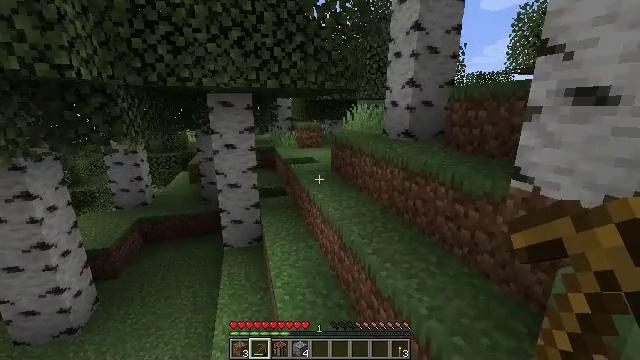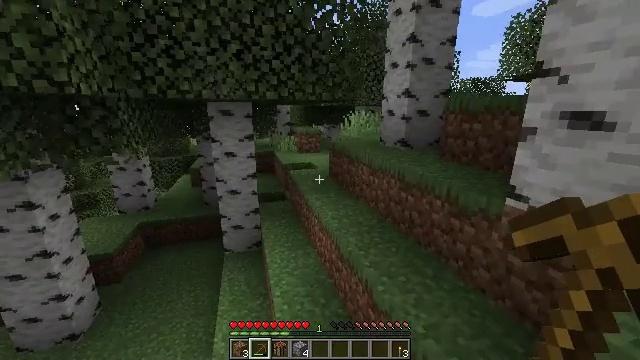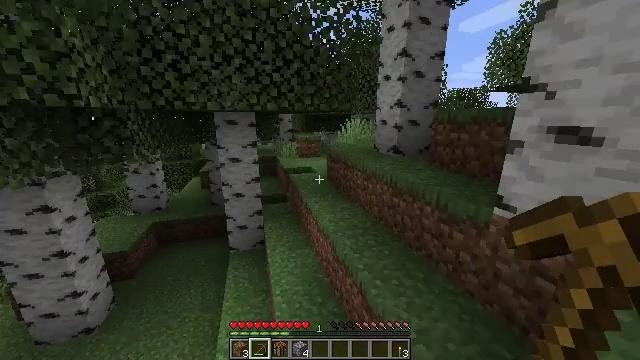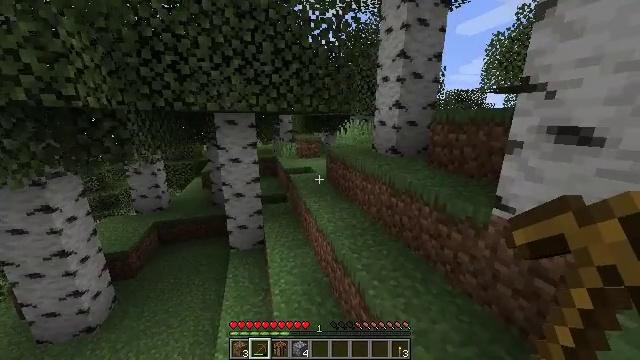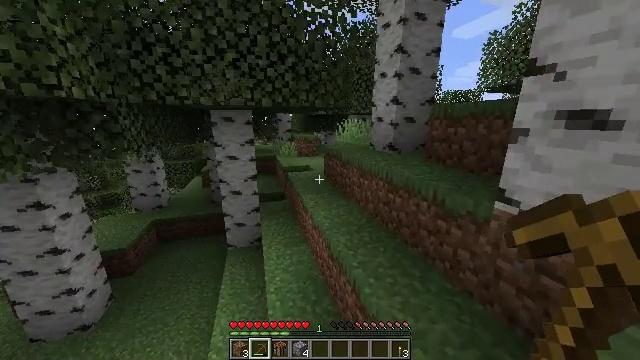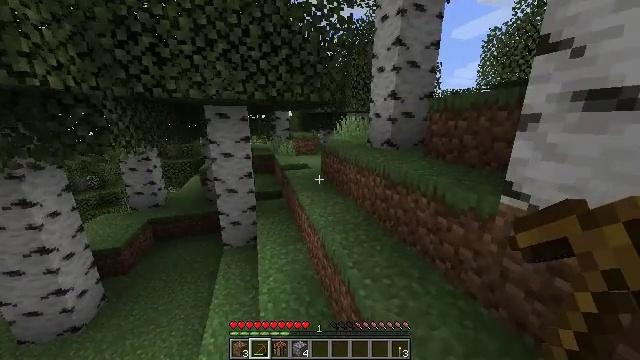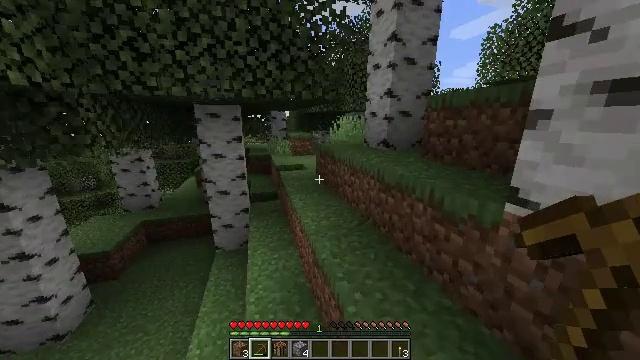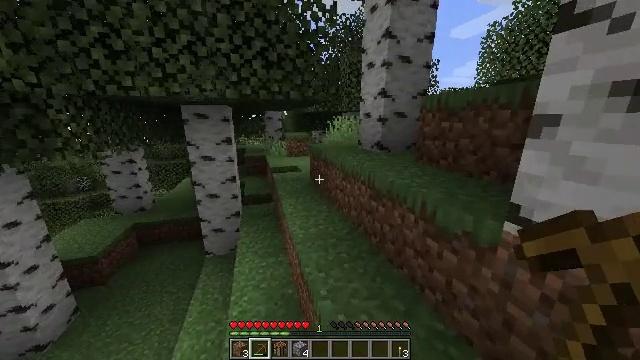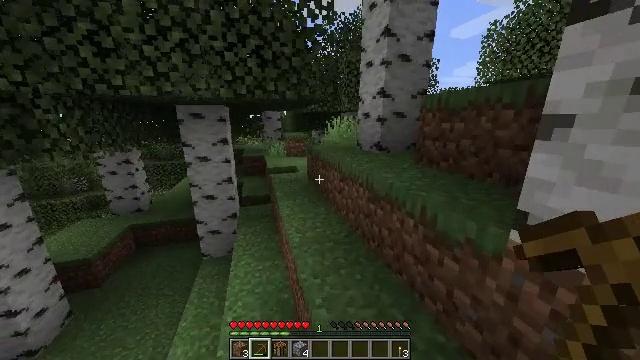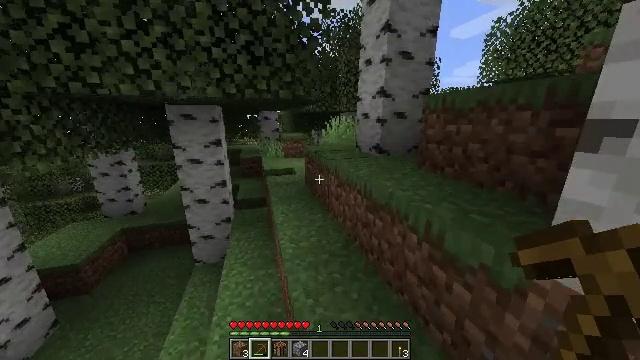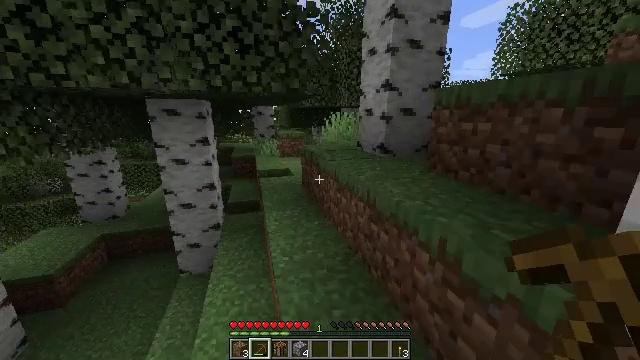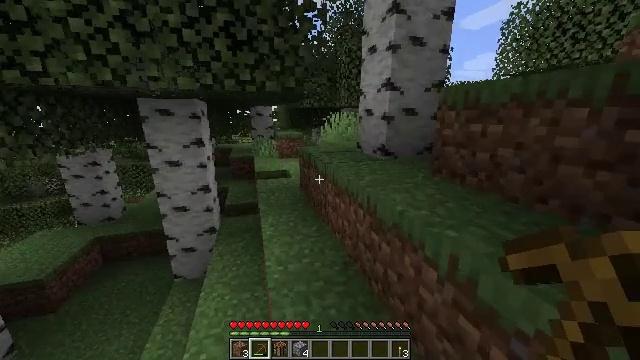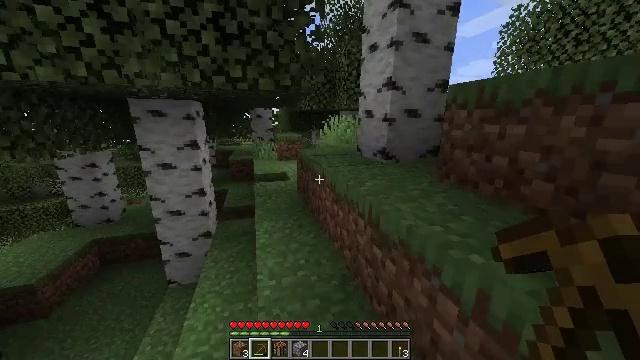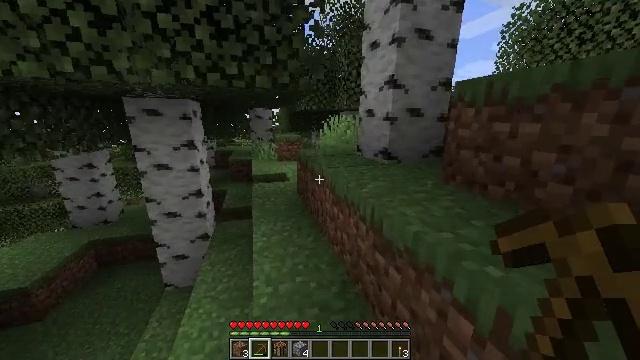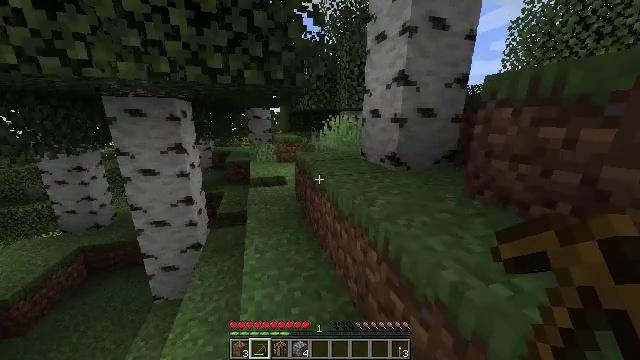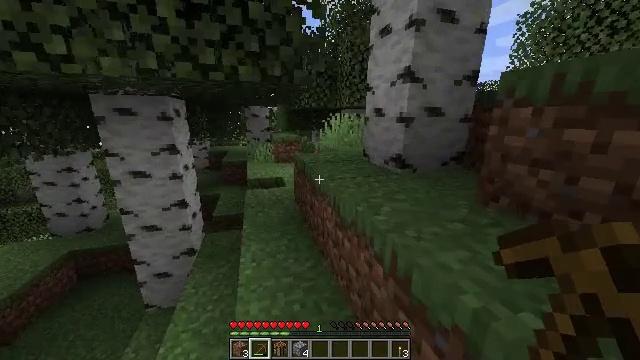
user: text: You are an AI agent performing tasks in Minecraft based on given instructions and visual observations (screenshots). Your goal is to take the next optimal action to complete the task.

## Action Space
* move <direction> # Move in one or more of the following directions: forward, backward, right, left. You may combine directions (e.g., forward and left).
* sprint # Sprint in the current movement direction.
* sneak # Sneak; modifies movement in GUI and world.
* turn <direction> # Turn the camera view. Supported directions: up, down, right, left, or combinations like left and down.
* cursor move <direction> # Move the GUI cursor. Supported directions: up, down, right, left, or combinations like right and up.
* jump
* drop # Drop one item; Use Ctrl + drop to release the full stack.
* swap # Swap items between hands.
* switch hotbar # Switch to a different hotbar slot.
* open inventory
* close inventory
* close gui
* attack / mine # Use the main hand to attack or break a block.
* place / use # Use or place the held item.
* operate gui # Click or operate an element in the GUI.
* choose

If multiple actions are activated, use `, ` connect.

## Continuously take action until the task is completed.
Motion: motion action
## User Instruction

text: Harvest birch leaves for decorations.
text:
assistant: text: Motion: move forward and move right, sprint, jump
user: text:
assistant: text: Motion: move forward and move right, sprint
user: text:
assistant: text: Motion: move forward and move right, sprint
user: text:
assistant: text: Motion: move forward and move right, sprint
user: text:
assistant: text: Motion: move forward and move right, sprint
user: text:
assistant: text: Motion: move forward and move right, sprint
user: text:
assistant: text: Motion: move forward and move right, sprint
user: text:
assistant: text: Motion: move forward and move right, sprint
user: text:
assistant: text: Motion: move forward and move right, sprint
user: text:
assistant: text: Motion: move forward, sprint
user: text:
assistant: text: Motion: move forward, sprint
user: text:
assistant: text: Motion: move forward, sprint
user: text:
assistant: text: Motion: move forward, sprint
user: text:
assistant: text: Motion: move forward, sprint
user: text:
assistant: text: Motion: move forward, sprint
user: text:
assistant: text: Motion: move forward, sprint
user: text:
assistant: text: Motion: move forward, sprint
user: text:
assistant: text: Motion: move forward, sprint
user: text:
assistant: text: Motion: move forward, sprint, turn left
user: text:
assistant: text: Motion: move forward, sprint, turn left and up
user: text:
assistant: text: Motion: move forward, sprint
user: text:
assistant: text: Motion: move forward, sprint
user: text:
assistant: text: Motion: move forward, sprint
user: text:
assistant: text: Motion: move forward, sprint
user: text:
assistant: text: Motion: move forward, sprint
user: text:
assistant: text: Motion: move forward, sprint
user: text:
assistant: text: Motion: move forward, sprint
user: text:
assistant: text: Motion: move forward, sprint
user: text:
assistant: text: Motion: move forward, sprint
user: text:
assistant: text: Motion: move forward, sprint